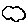
Label: cloud